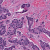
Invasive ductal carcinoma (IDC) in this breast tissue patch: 1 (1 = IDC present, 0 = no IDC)